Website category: sports
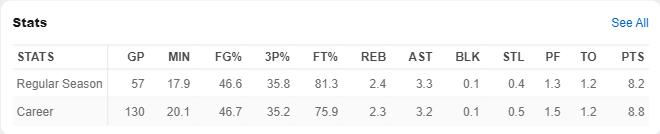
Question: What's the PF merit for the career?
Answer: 1.5

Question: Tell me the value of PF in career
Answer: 1.5

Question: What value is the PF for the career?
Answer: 1.5

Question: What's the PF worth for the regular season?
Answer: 1.3

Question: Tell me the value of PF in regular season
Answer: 1.3

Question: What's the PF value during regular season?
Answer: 1.3

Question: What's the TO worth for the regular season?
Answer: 1.2

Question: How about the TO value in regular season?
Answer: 1.2

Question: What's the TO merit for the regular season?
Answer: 1.2

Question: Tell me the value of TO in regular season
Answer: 1.2

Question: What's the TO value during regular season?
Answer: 1.2

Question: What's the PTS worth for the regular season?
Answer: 8.2

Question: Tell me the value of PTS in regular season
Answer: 8.2

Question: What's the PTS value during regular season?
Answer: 8.2

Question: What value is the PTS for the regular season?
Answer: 8.2

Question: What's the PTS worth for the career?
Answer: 8.8

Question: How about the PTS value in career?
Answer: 8.8

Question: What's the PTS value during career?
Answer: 8.8